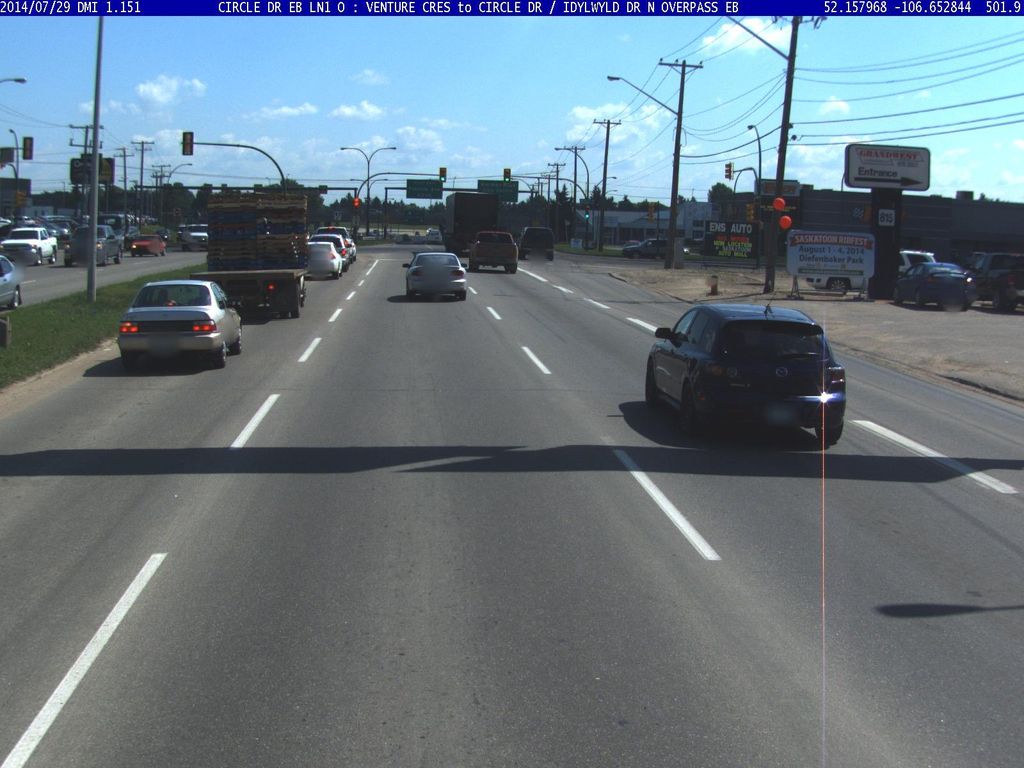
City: saskatoon